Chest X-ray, AP view. Patient: 55 years old, sex M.
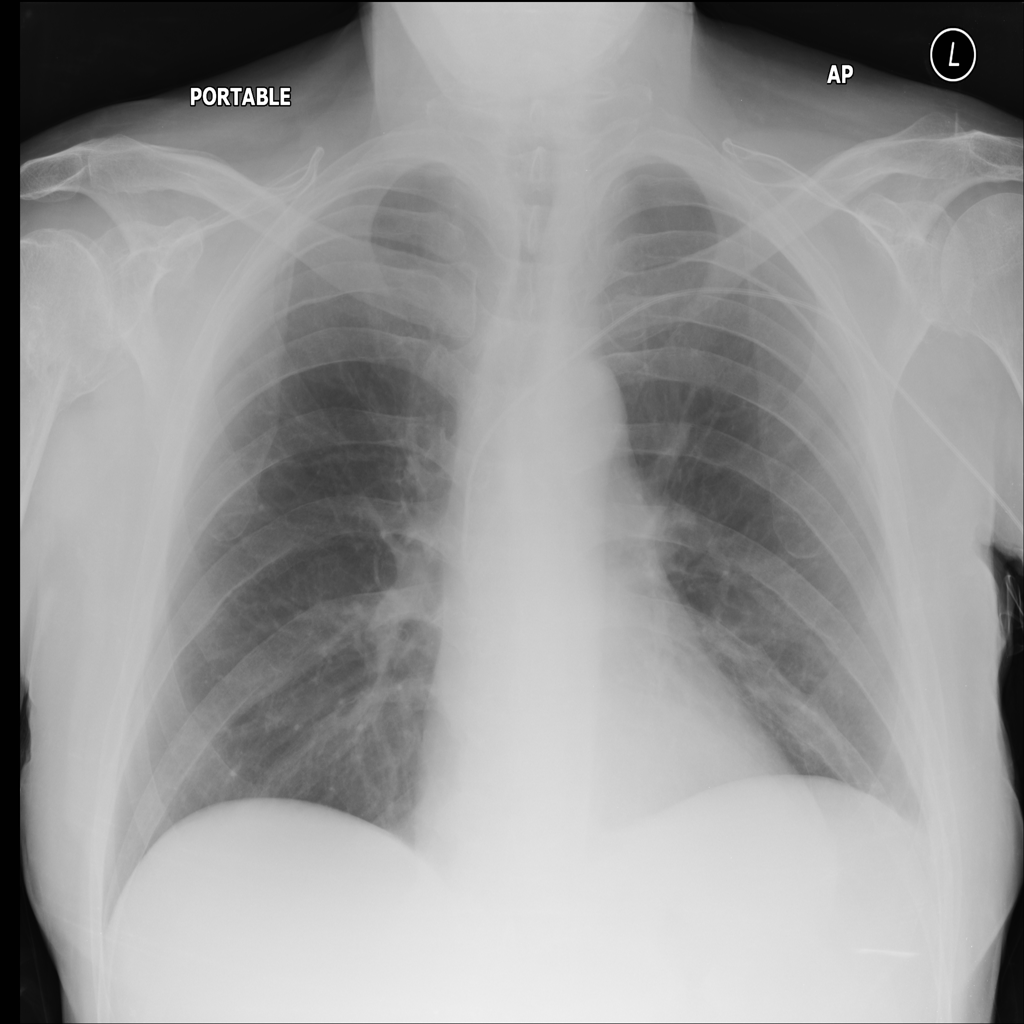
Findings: Atelectasis